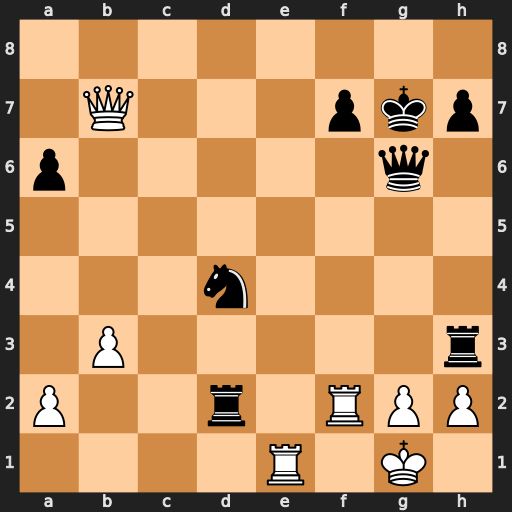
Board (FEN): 8/1Q3pkp/p5q1/8/3n4/1P5r/P2r1RPP/4R1K1
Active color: w
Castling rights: -
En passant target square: -
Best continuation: Rxd2 Nf3+ Kf2 Nxd2 gxh3